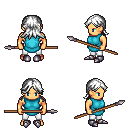
a pixel art fantasy rpg character, male body template, human, tanned skin, teal tunic, white pants, white loose hair, metal boots, spear, four views (front, back, left, right), 2x2 character sprite sheet, small pixel art, hard edges, no anti-aliasing